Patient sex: M
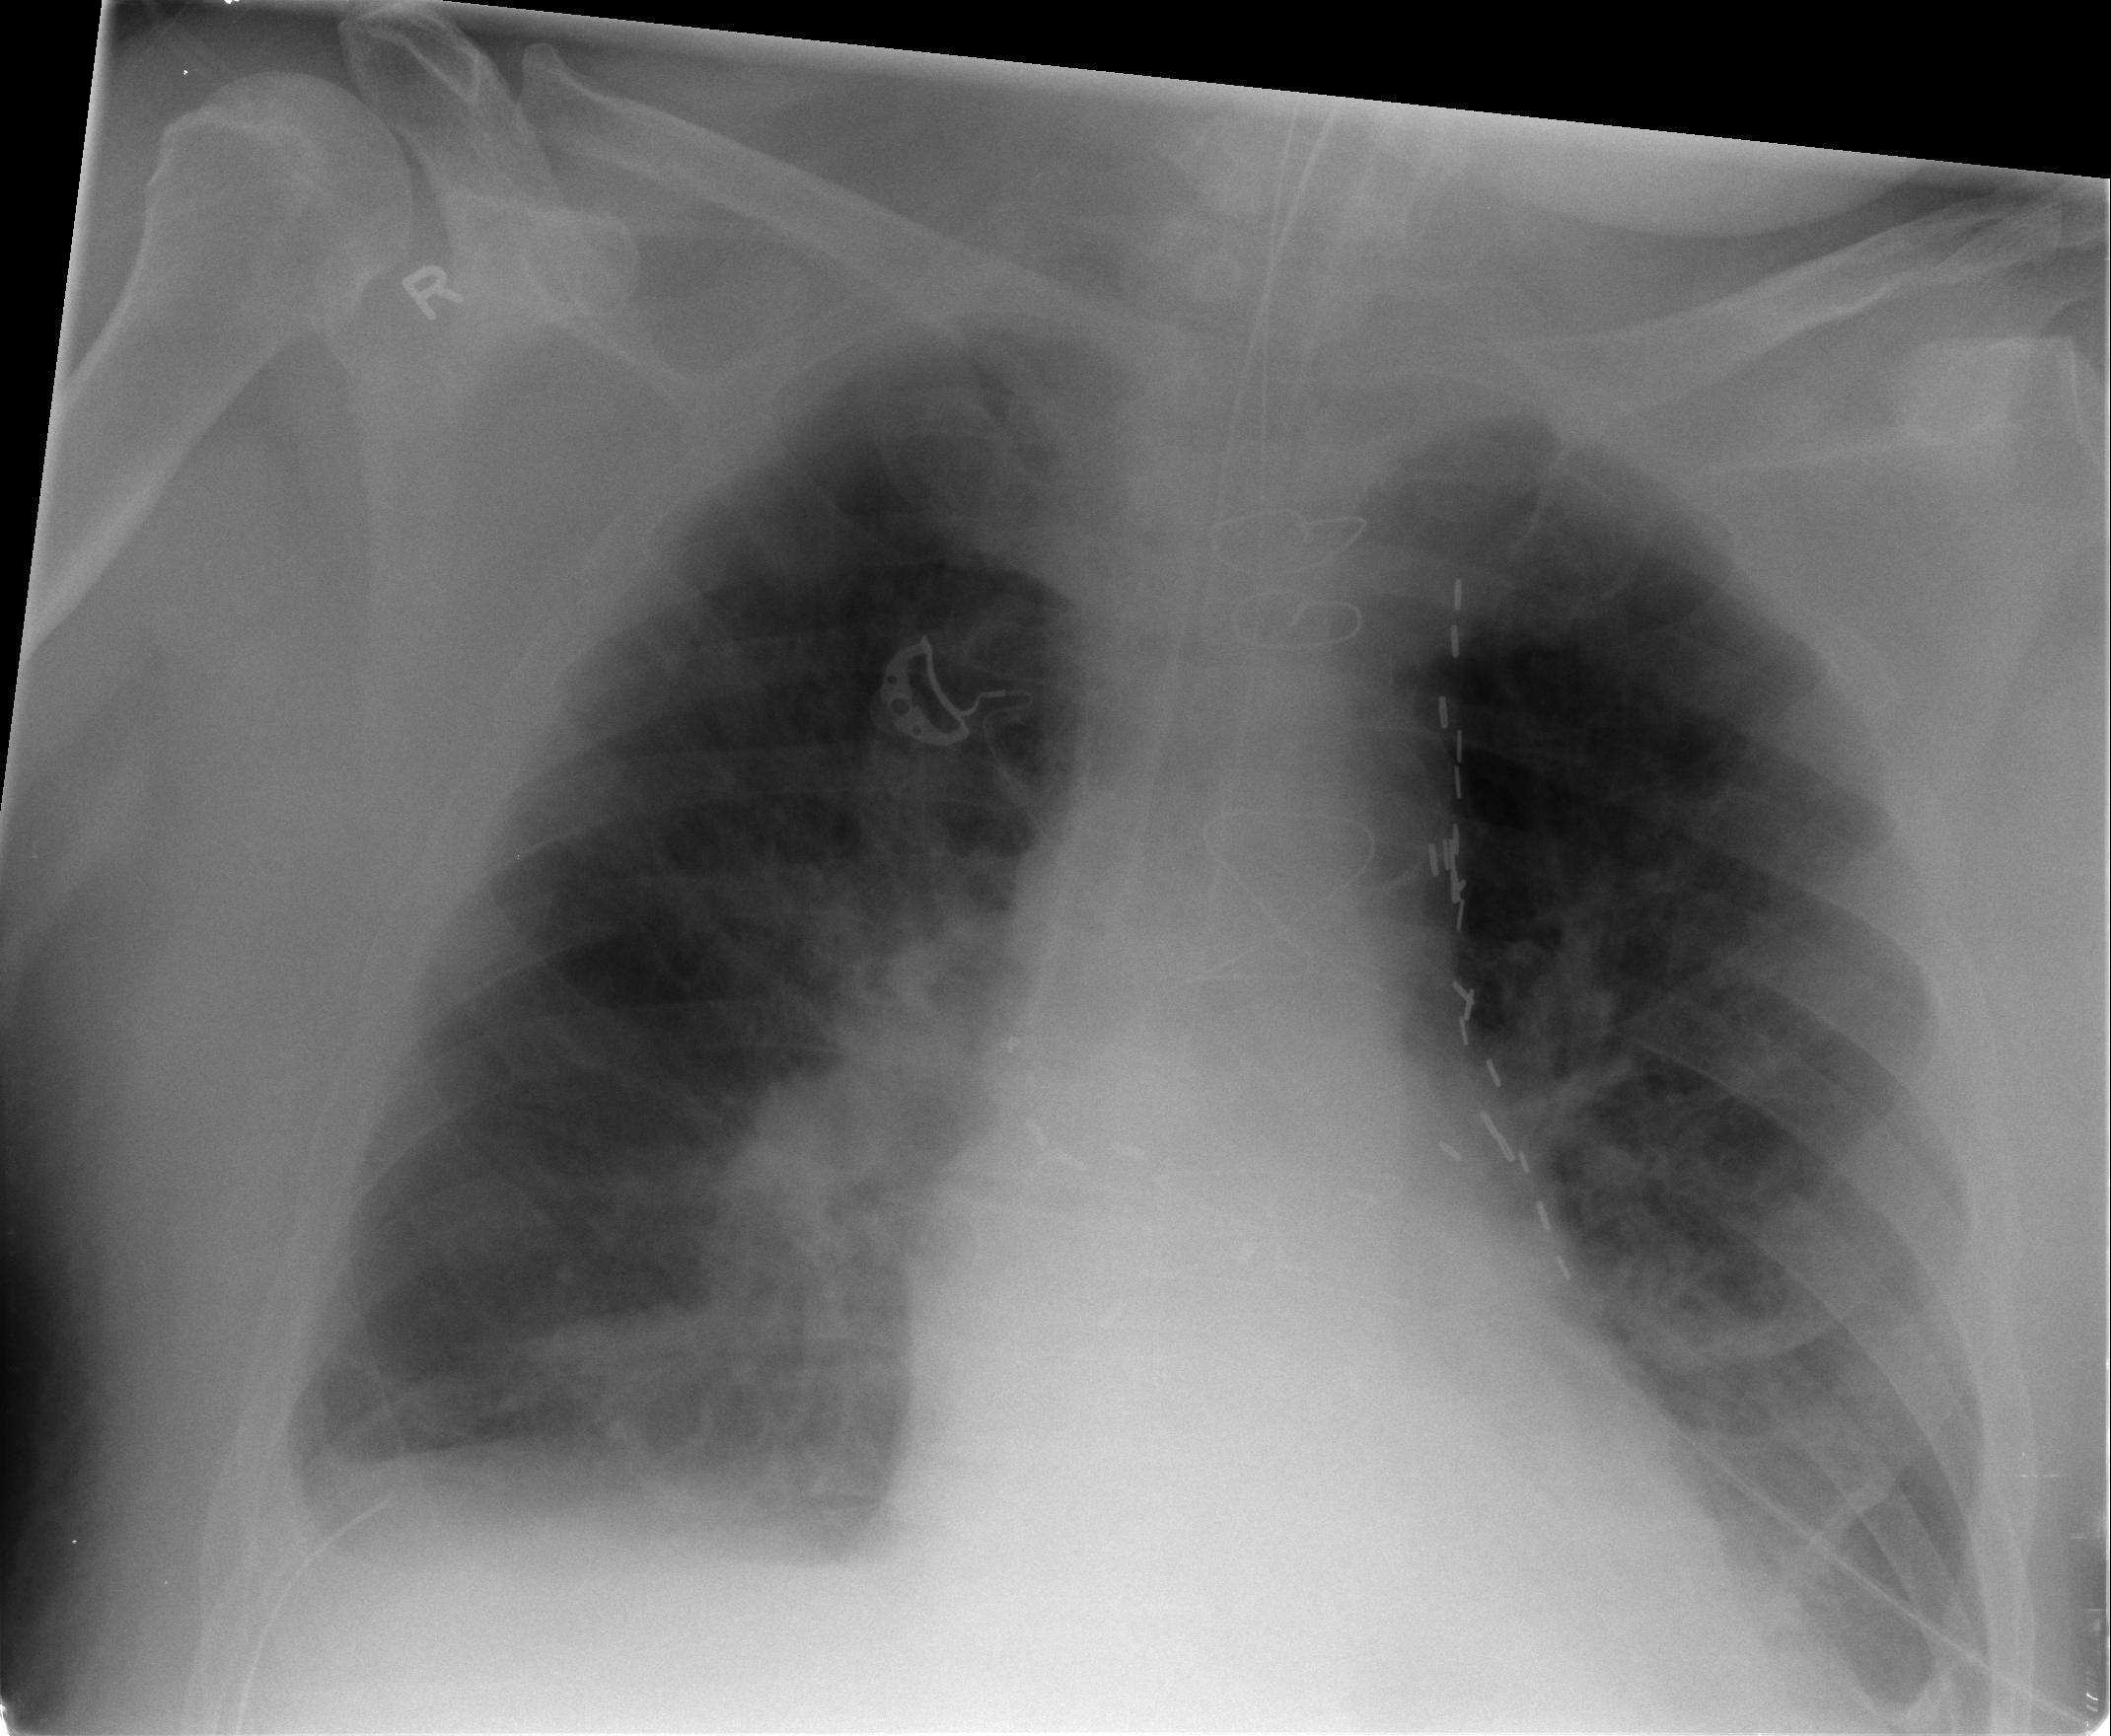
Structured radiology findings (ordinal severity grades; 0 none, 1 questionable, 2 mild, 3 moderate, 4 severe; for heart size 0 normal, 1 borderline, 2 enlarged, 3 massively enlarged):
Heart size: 2
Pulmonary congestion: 2
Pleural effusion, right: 2
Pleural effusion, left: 2
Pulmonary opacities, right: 1
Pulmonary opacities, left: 1
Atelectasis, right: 2
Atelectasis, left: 2